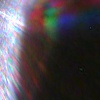
Label: sunburn